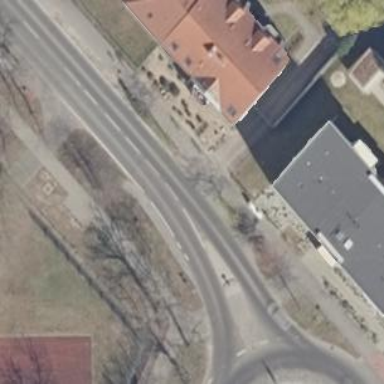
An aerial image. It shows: Secondary road with asphalt surface.